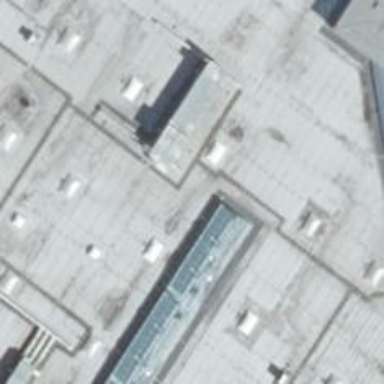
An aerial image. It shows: Clothing store.